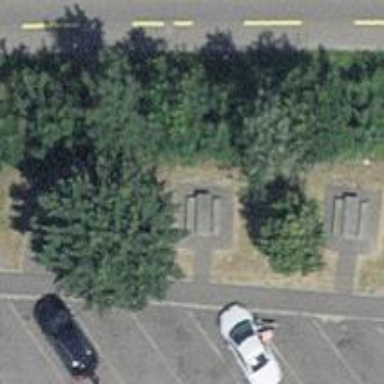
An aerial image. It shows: Picnic table made of concrete.